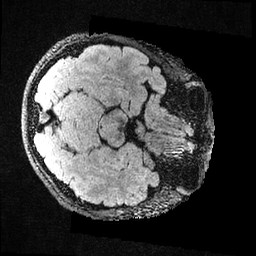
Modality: FLAIR
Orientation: axial
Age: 27
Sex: male
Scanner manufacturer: ge
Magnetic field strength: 3 T
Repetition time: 4.802 s
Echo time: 0.1163 s